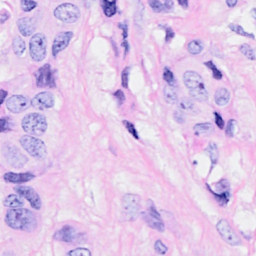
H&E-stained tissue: Breast